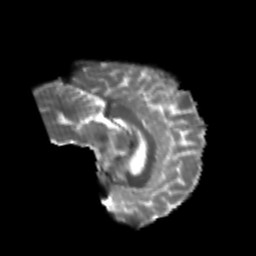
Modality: T2w
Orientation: sagittal
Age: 21
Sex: female
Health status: healthy
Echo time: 0.074 s